Field crop: maize
Growth stage: 2
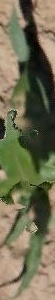
Species: maize